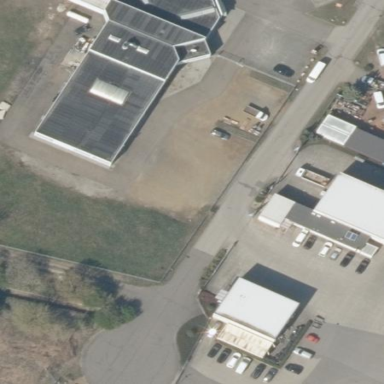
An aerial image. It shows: Commercial building.